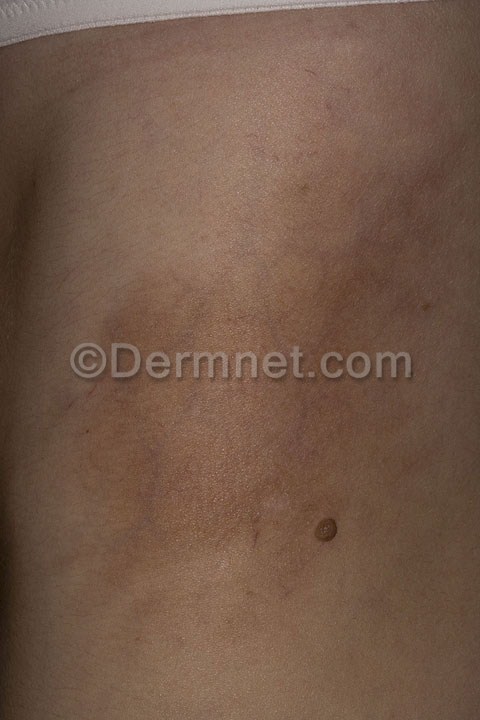
Disease: Lupus and other Connective Tissue diseases